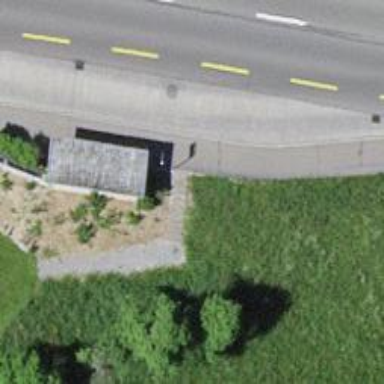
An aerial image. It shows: Post box is visible.